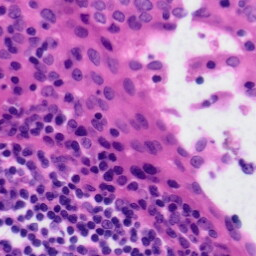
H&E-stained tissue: Tonsil